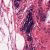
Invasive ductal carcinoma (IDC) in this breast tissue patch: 0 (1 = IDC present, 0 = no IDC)